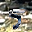
Label: 5